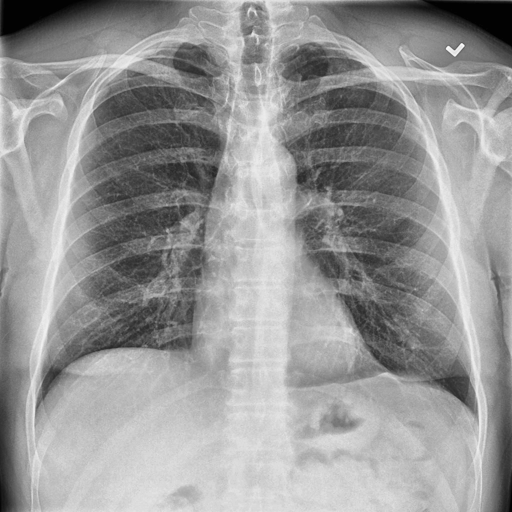
Finding: NORMAL